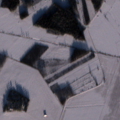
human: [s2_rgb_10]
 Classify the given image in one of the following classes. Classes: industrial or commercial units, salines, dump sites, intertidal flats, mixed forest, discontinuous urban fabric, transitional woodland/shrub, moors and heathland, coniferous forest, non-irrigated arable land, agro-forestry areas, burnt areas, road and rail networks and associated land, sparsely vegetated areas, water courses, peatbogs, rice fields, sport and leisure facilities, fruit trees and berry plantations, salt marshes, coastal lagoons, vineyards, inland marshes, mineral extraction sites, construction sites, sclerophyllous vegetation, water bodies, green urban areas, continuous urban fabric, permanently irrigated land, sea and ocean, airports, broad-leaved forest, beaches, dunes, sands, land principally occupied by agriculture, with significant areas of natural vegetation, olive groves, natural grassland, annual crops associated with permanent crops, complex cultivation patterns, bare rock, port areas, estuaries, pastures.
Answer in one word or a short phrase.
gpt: non-irrigated arable land, land principally occupied by agriculture, with significant areas of natural vegetation, coniferous forest, peatbogs